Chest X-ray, PA view. Patient: 48 years old, sex F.
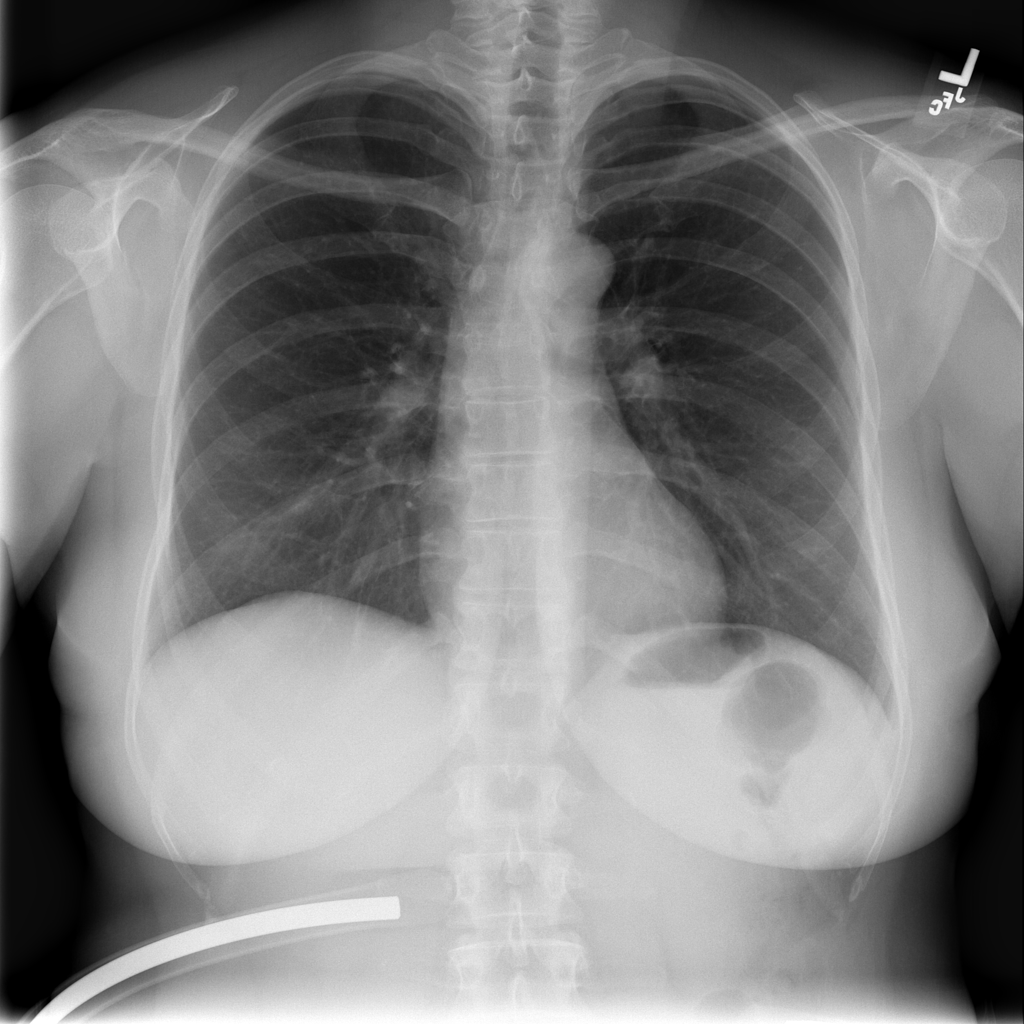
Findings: No Finding